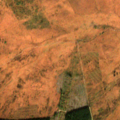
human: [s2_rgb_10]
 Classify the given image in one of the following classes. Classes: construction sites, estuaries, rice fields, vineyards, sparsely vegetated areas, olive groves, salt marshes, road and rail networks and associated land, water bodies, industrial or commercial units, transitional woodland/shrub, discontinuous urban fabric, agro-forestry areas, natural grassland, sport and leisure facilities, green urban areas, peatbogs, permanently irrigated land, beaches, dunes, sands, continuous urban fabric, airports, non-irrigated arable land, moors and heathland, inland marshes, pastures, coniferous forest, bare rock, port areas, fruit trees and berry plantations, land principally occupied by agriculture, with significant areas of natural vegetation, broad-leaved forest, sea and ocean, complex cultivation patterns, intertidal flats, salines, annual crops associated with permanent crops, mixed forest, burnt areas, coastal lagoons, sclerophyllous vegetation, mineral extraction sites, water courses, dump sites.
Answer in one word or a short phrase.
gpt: coniferous forest, peatbogs